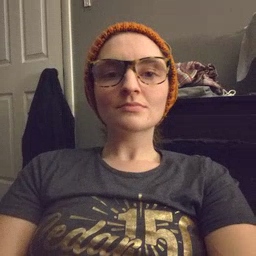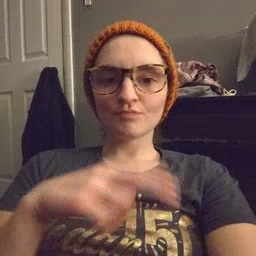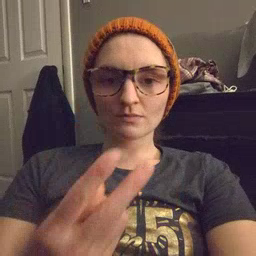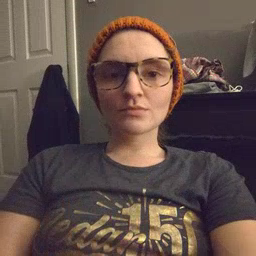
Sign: fall